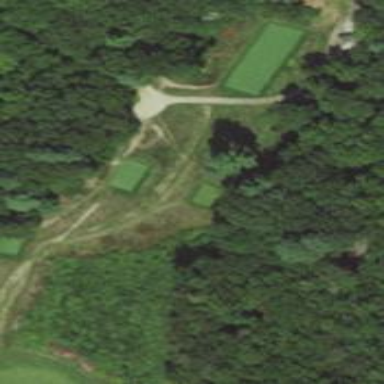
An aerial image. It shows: Golf rough area.